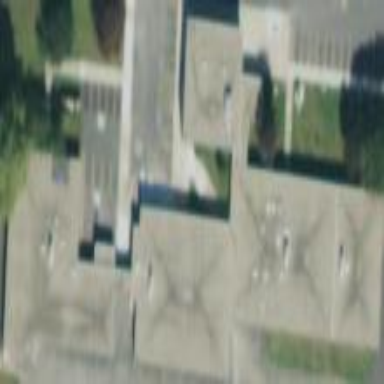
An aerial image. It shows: School building.